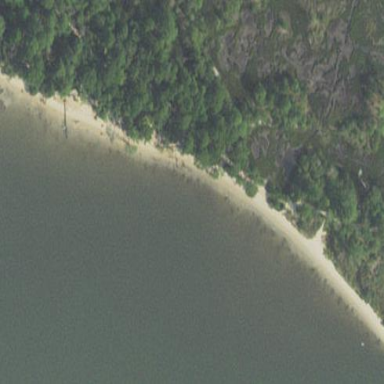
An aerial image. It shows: Sandy beach.